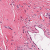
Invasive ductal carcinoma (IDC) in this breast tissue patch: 0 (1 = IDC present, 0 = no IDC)